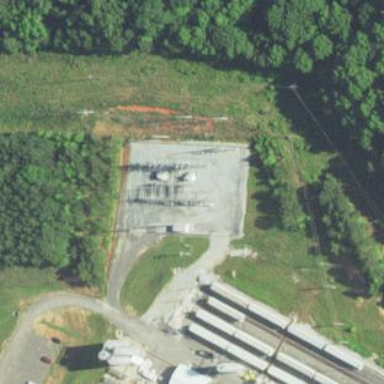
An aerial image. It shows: Industrial power substation surrounded by fence.